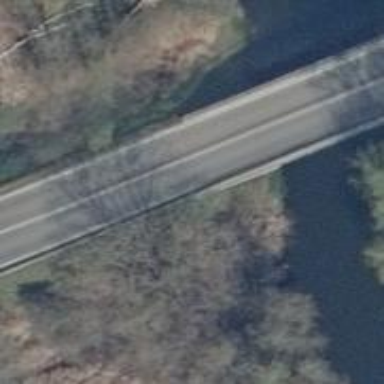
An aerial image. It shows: Primary highway on asphalt bridge.